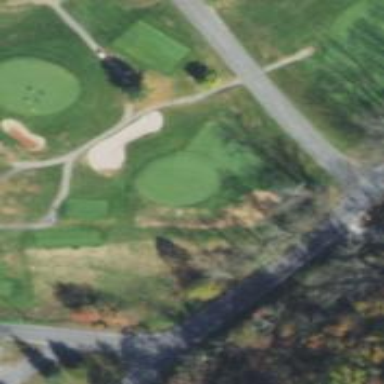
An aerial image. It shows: View of golf hole.